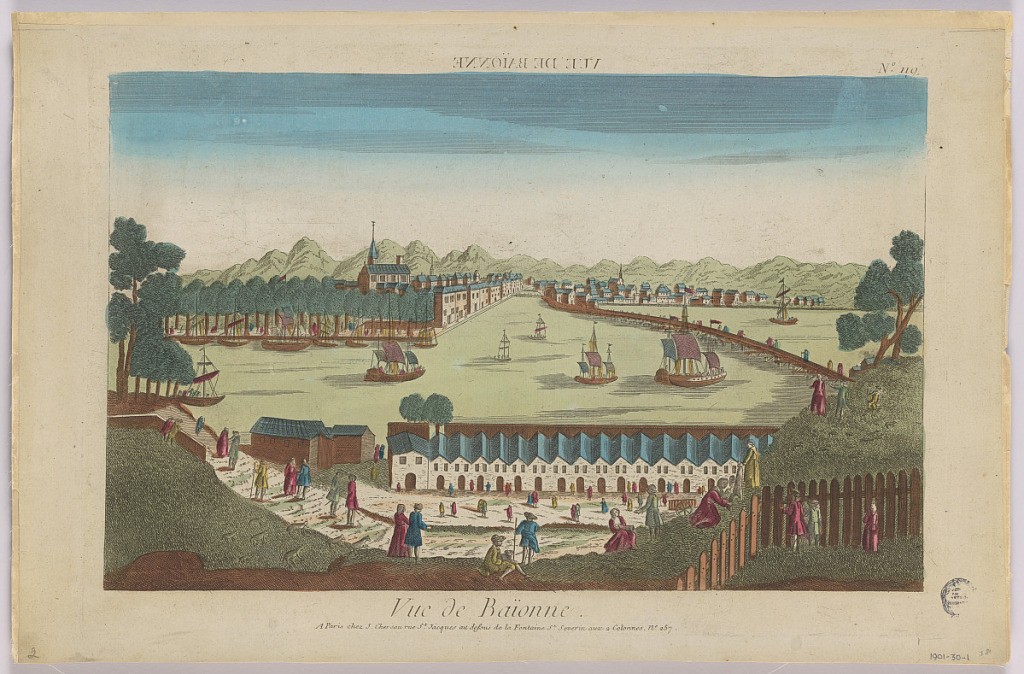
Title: Peep-show, Vue de Baionne, No. 119
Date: ca. 1750
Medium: Engraving in black ink with brown, red, and blue watercolors on paper, mounted on scrapbook page
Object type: Print
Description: Peep-show print